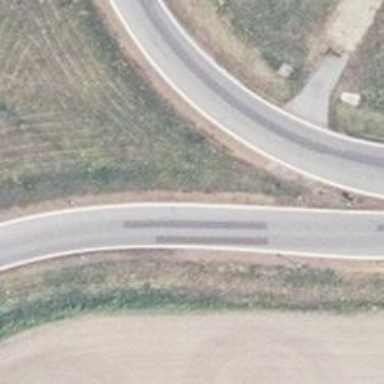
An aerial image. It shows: Asphalt trunk link highway that is part of motorroad.